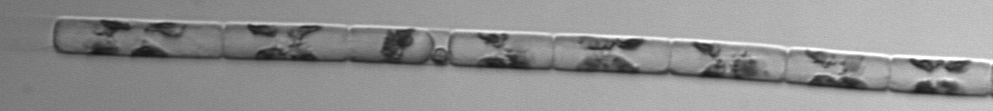
Label: Guinardia_delicatula_TAG_internal_parasite